Field crop: maize
Growth stage: 2
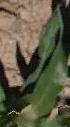
Species: maize